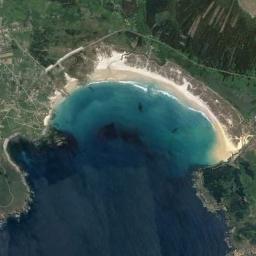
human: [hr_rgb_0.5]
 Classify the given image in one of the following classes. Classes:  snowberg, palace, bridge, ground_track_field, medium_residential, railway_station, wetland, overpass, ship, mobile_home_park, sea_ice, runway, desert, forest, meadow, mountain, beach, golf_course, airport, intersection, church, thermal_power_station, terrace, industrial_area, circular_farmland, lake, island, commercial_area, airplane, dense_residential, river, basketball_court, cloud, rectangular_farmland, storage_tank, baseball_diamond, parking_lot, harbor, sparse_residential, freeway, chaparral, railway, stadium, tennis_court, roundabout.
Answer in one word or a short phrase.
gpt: beach